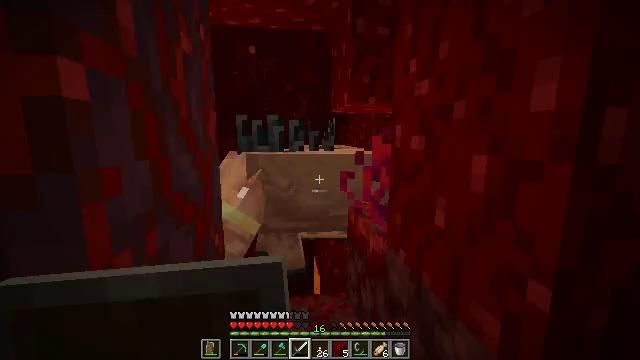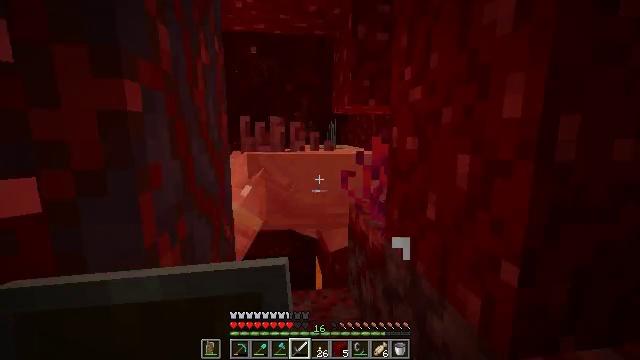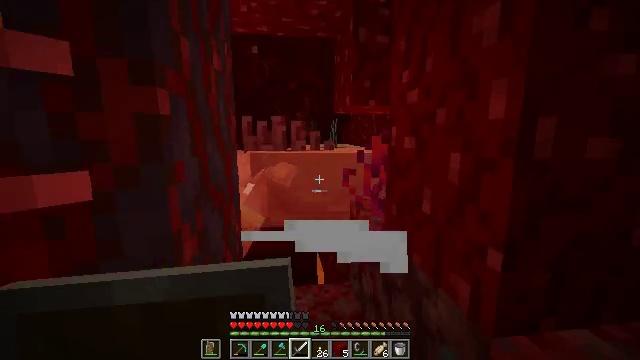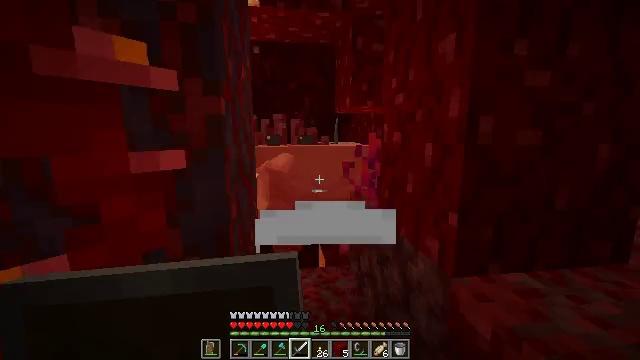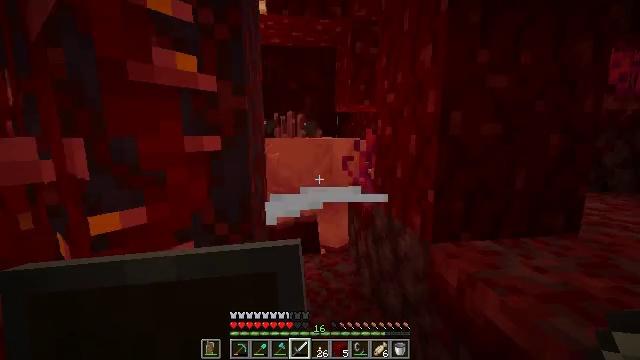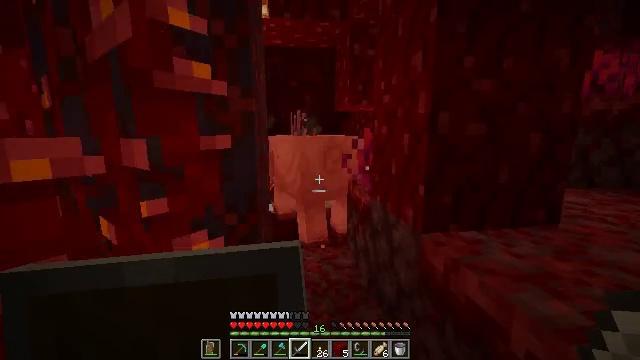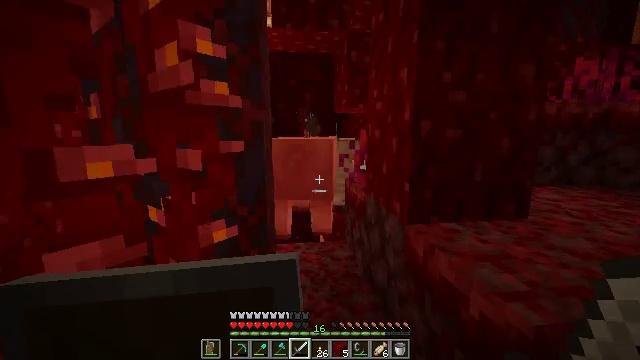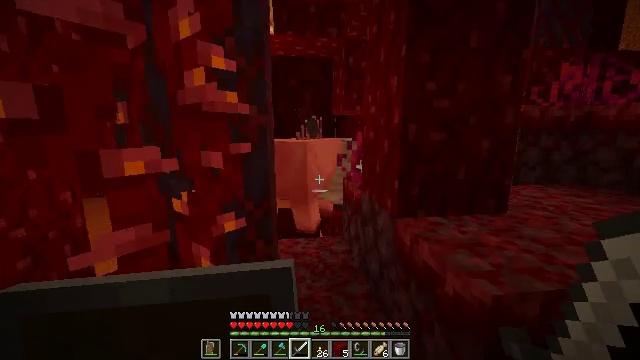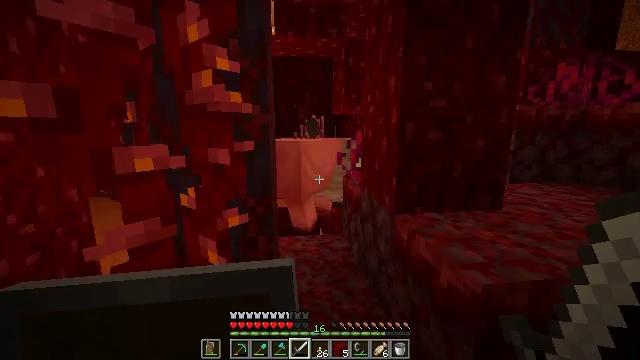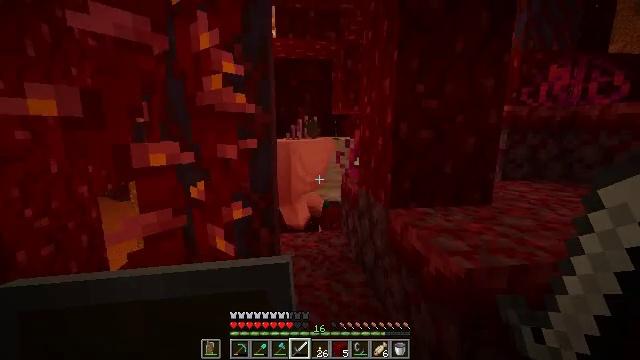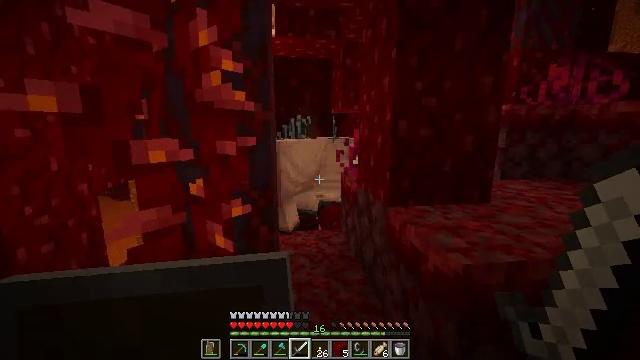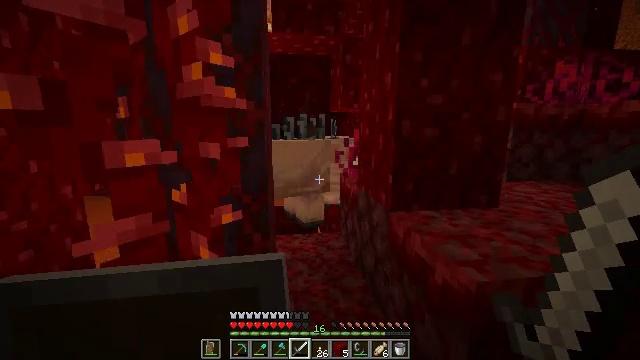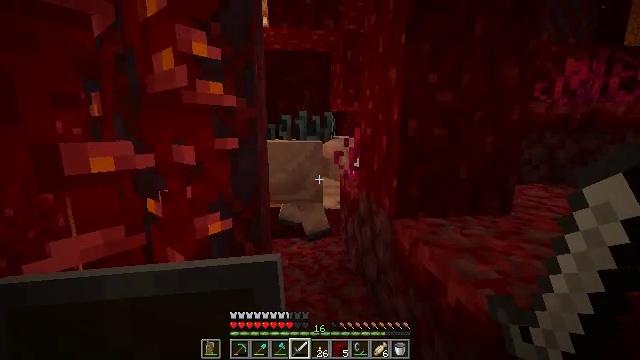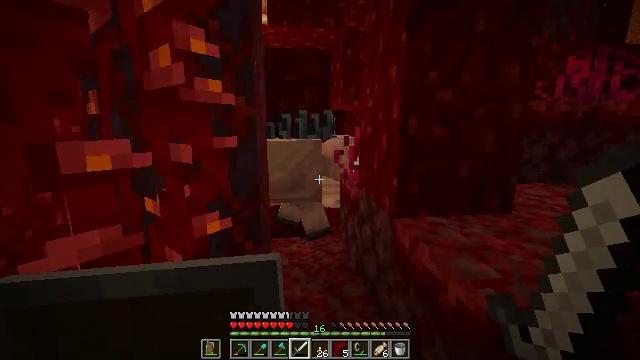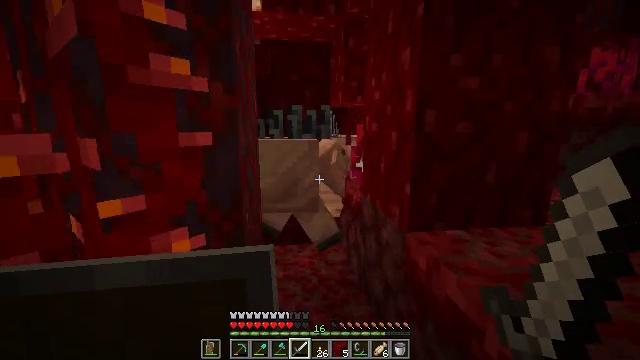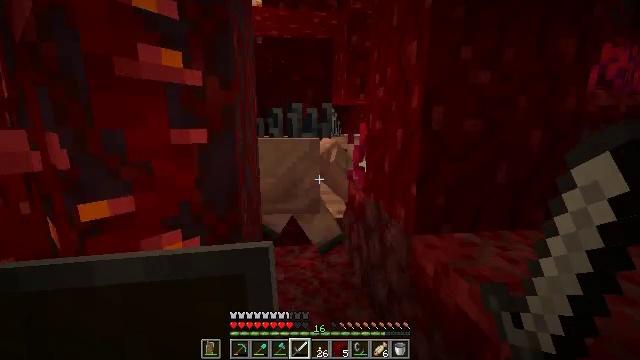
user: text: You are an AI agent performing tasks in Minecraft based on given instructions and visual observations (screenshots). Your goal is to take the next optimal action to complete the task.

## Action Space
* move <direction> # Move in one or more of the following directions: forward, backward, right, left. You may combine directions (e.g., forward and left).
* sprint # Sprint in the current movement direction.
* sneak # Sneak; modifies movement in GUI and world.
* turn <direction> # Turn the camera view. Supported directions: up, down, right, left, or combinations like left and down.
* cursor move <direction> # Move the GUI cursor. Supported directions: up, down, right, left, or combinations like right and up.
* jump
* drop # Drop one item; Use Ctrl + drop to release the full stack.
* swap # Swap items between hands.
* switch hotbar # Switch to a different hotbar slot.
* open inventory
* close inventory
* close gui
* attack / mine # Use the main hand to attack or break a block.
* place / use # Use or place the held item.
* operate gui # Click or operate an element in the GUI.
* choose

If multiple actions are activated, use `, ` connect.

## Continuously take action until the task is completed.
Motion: motion action
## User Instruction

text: Hunt a hoglin.
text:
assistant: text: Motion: move back
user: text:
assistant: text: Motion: move back
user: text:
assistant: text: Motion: move back
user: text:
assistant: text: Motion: move back
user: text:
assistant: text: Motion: move back
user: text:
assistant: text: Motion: move back
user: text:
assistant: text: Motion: move back
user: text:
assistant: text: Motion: no_op
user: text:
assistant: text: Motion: no_op
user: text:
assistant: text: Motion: move forward
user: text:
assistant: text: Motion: move forward
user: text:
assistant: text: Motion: move forward
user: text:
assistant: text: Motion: move forward
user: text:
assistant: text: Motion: move forward
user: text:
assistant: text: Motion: move forward
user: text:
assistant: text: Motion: move forward, turn left
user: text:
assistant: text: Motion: move forward, turn left
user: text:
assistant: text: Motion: move forward
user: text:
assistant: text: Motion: move forward
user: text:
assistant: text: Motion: attack / mine
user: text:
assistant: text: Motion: move back, attack / mine
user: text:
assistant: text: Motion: move back, attack / mine
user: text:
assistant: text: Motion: move back
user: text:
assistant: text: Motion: move back
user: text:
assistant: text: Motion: no_op